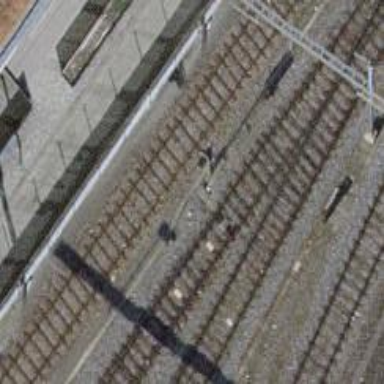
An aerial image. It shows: Railway signal.